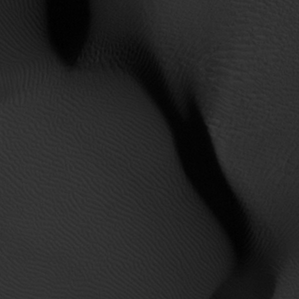
Label: non_frost